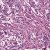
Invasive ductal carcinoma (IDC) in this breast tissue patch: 1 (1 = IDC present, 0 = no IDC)